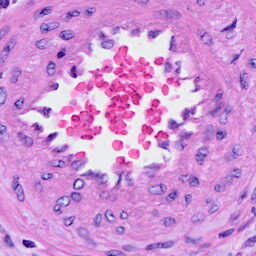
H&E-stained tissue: Cervix